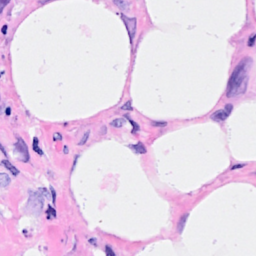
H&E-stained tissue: Breast